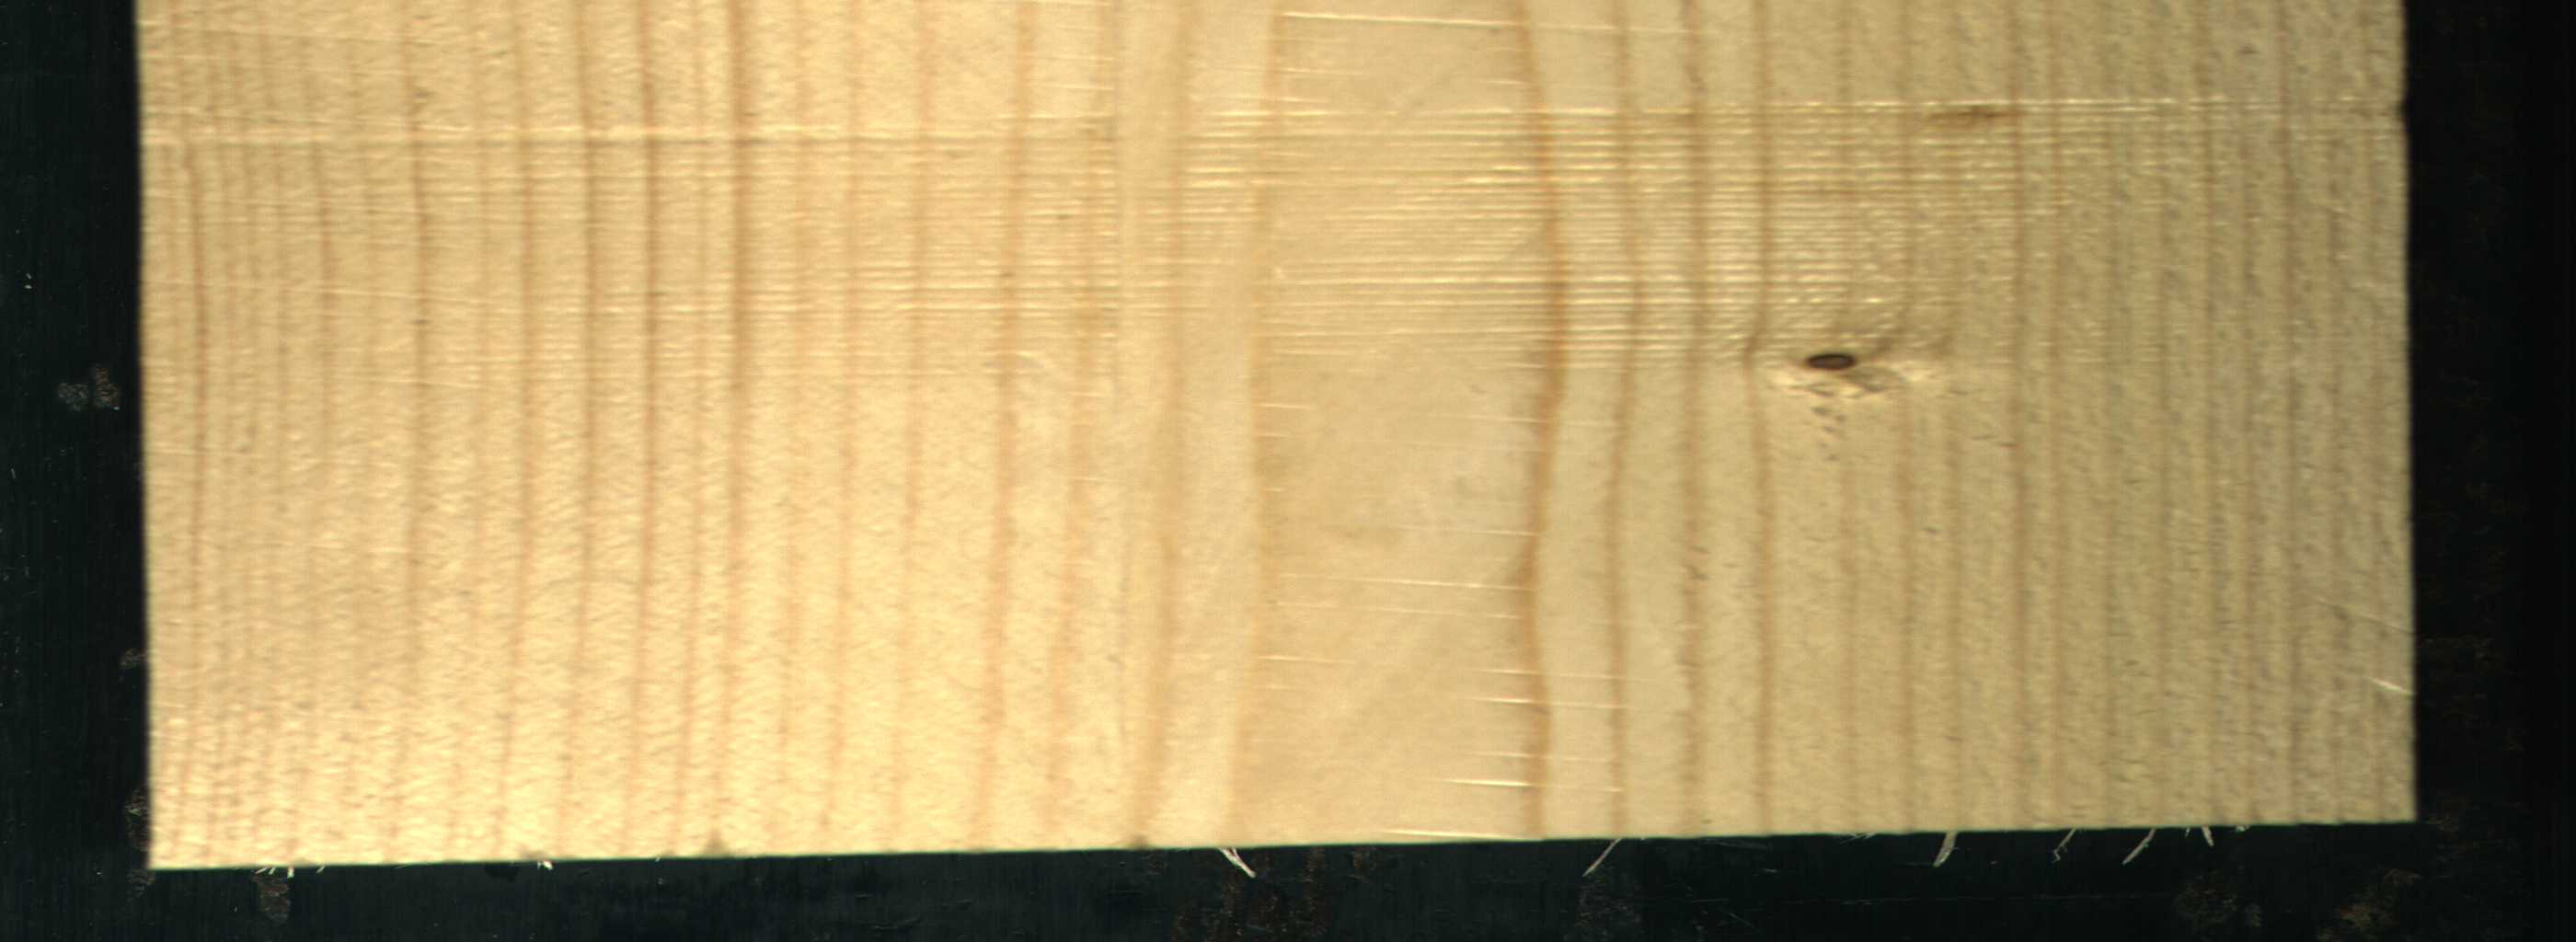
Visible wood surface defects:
Dead_Knot